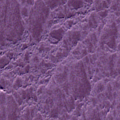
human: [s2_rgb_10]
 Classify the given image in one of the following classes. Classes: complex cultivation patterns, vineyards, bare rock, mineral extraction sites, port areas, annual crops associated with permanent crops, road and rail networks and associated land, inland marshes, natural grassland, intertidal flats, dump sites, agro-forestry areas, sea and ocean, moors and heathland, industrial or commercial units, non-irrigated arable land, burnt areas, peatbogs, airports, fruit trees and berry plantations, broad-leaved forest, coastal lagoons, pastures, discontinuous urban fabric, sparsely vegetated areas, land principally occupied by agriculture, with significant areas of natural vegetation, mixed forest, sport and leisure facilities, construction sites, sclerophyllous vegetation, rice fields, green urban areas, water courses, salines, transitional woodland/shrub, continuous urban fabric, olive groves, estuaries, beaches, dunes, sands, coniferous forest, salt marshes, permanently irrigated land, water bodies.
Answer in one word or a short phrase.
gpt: sea and ocean